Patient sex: F
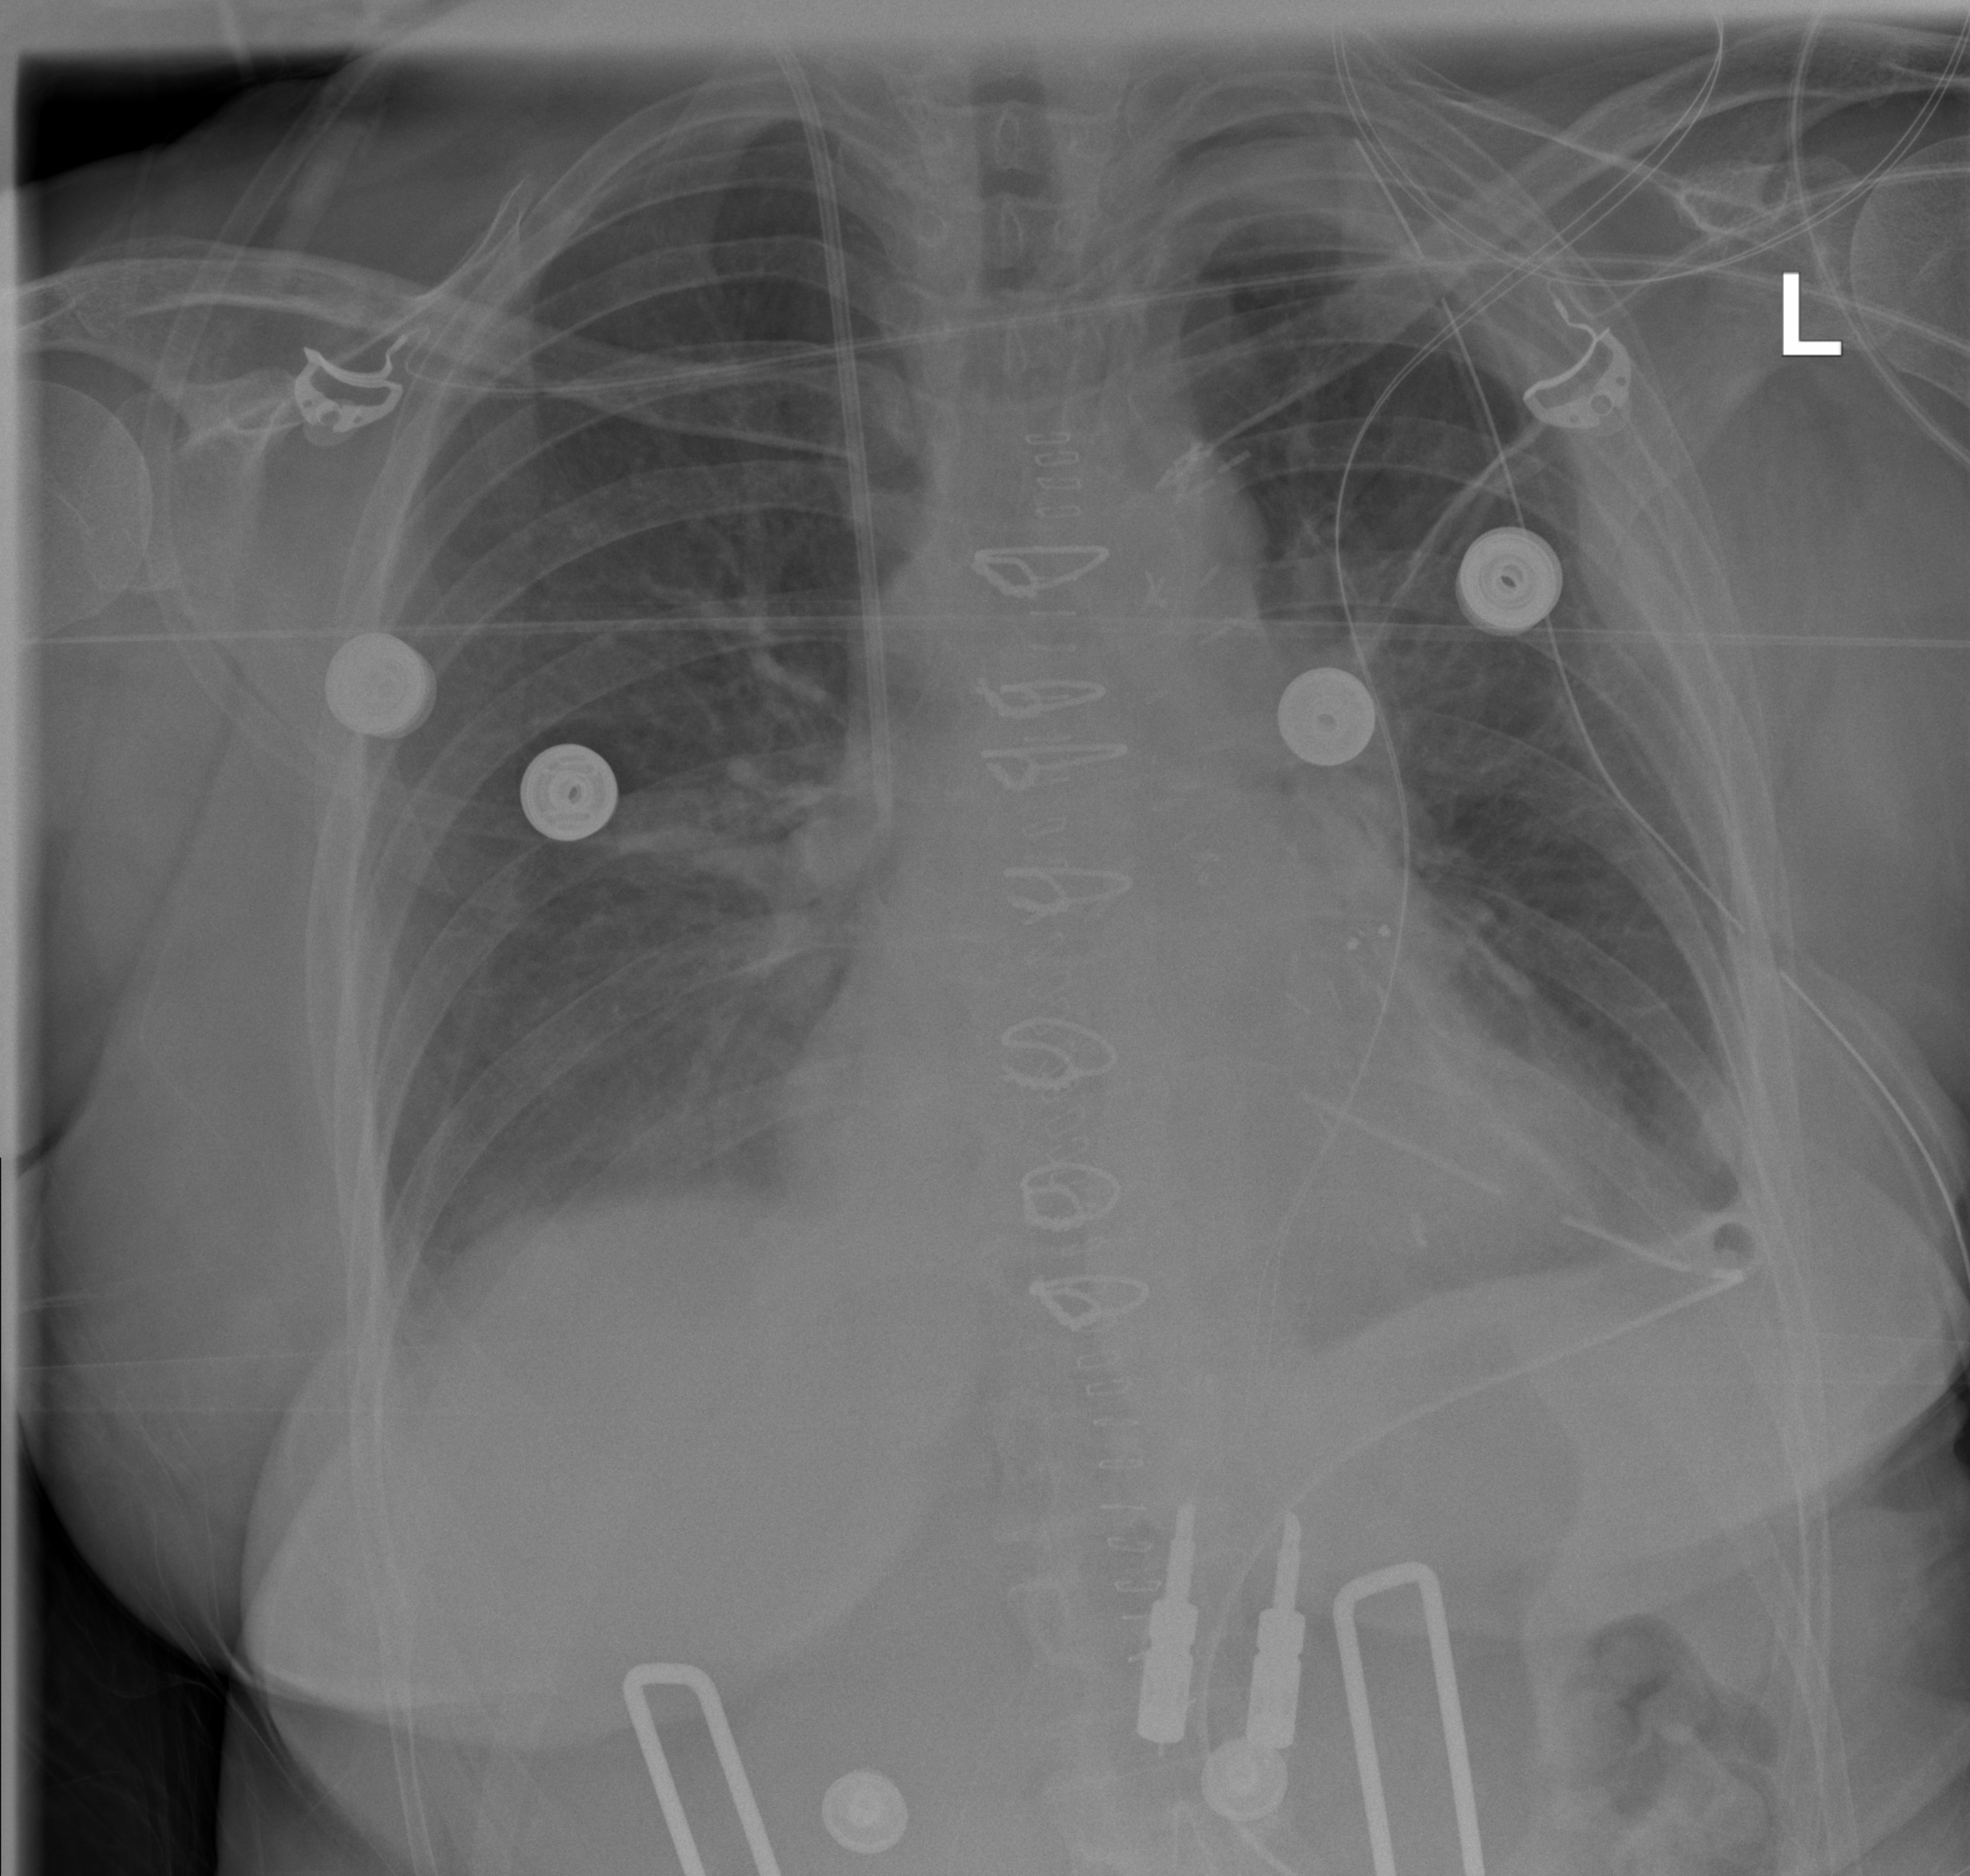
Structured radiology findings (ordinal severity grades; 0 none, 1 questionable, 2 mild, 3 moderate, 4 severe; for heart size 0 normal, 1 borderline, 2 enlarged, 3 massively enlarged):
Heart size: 0
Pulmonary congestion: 0
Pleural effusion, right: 2
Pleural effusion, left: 2
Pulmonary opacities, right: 1
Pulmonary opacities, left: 0
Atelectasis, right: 2
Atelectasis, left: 2